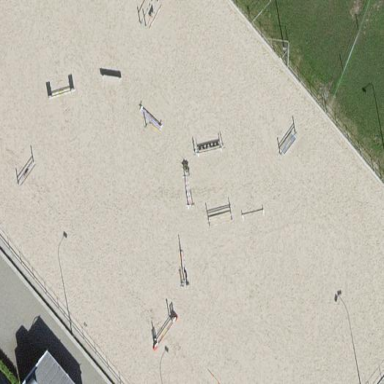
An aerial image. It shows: Equestrian pitch used for leisure and sports activities.